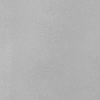
Atmospheric dust classification: dusty